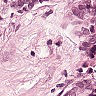
Metastatic tissue present: yes